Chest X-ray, PA view. Patient: 38 years old, sex M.
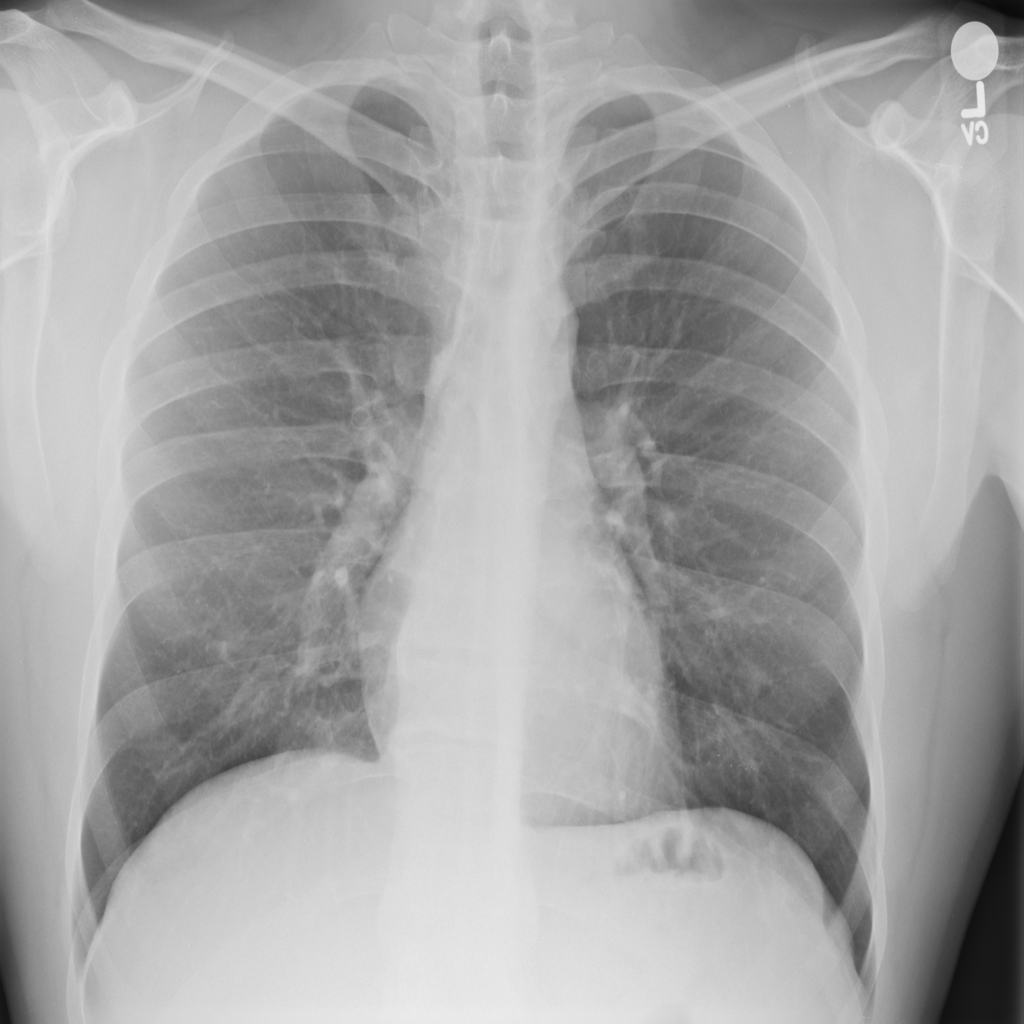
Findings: No Finding